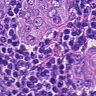
Metastatic tissue present: yes